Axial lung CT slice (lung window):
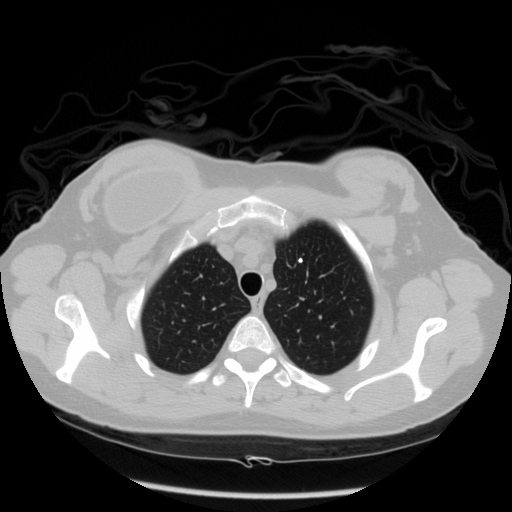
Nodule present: yes
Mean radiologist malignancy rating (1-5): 1